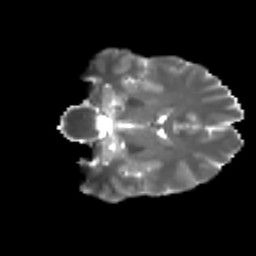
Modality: T2w
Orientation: coronal
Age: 30
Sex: male
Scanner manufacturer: ge
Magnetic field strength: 3 T
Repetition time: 7.8 s
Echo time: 0.0607 s